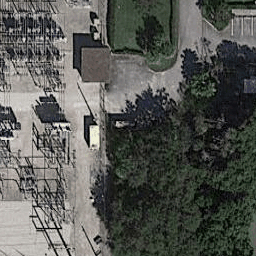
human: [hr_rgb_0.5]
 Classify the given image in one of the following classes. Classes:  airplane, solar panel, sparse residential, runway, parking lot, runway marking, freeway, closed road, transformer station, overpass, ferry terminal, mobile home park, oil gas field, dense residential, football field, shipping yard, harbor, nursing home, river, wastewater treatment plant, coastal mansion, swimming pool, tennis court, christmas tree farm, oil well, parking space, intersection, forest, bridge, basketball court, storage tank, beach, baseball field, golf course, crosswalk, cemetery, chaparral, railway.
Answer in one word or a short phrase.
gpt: transformer station